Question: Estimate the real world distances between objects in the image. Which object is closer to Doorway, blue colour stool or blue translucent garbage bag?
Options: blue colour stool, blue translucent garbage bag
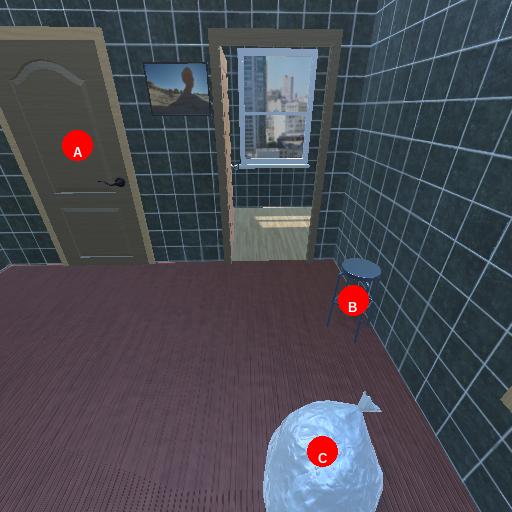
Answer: blue colour stool